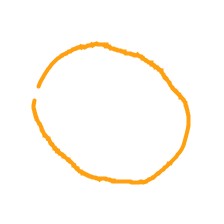
Shape: circle